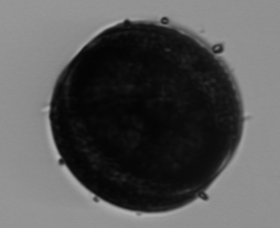
Label: Coscinodiscus